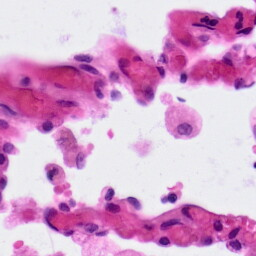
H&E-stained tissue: Lung